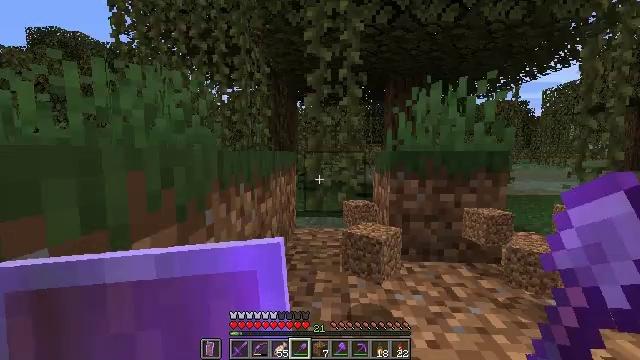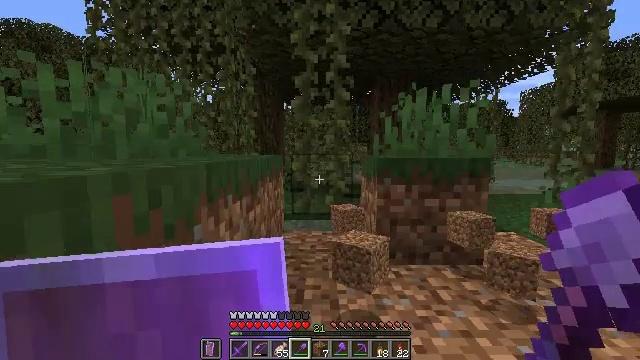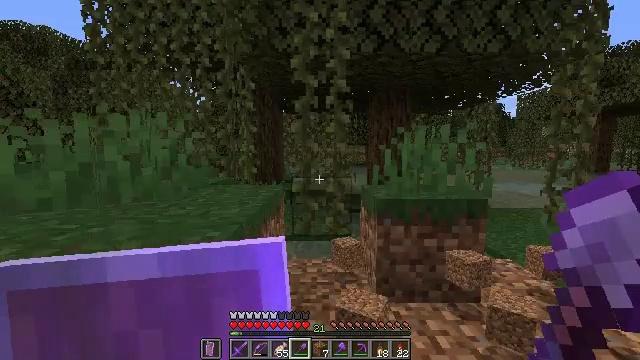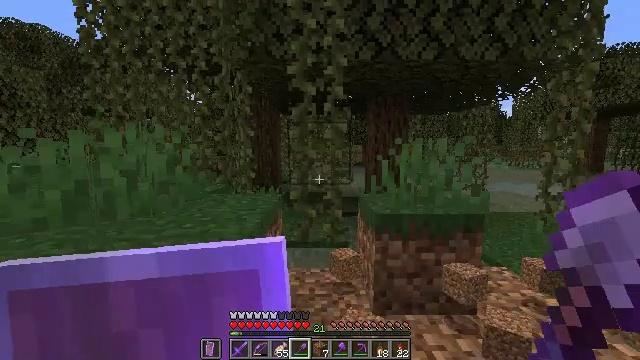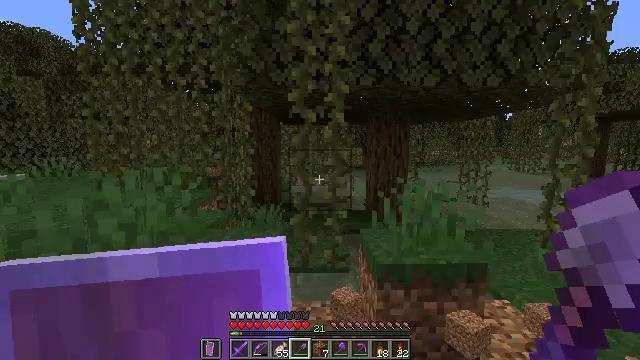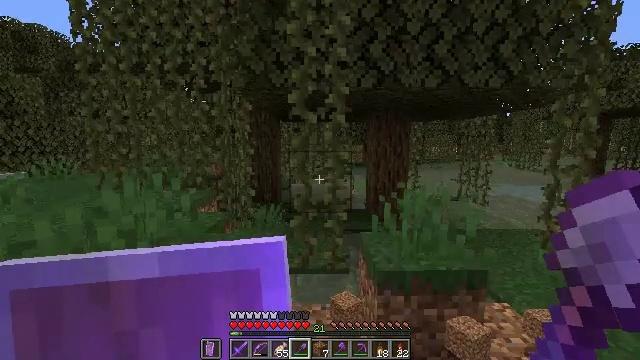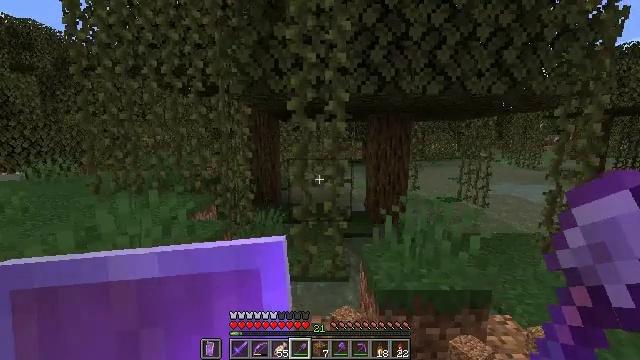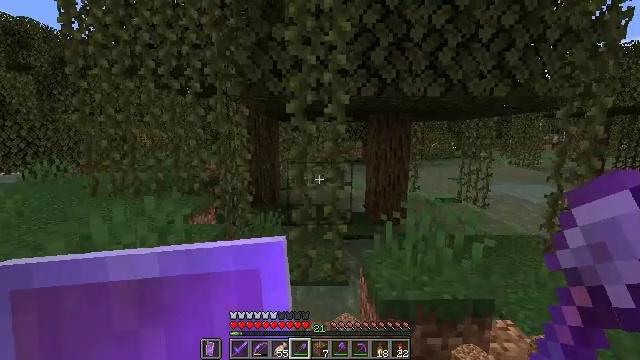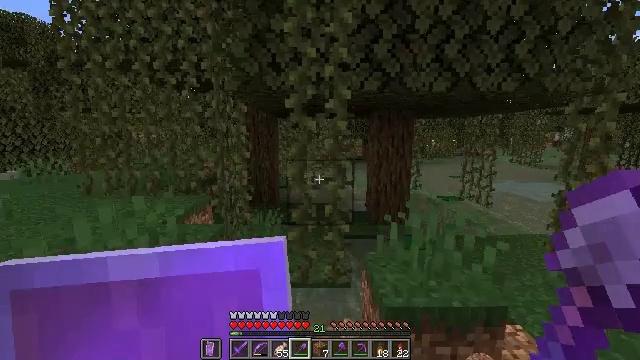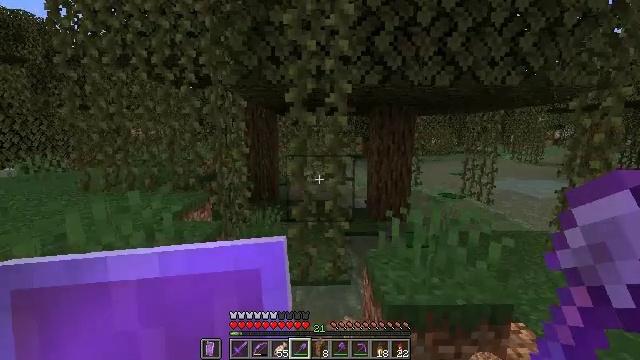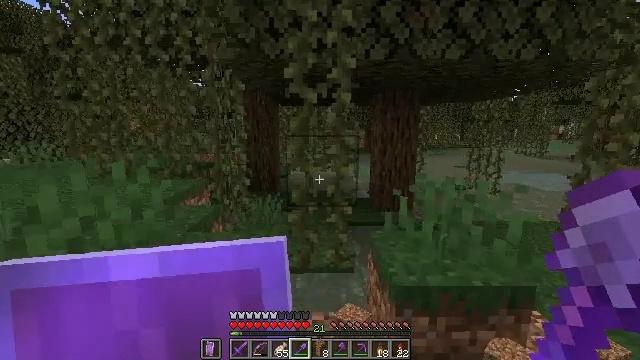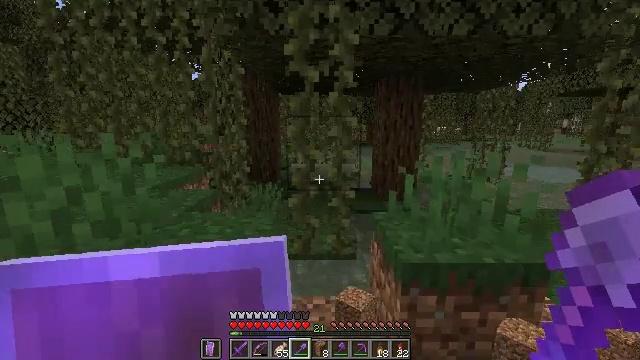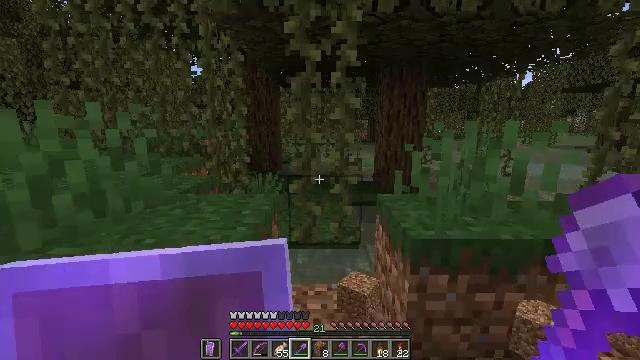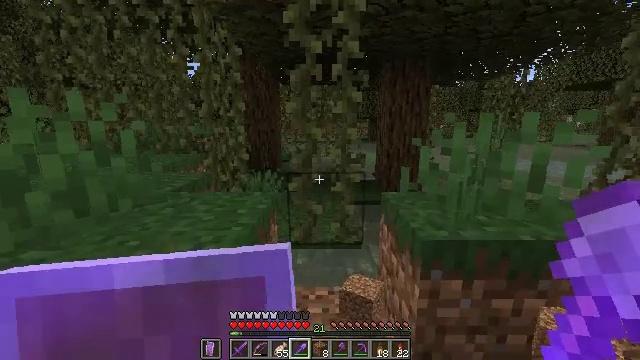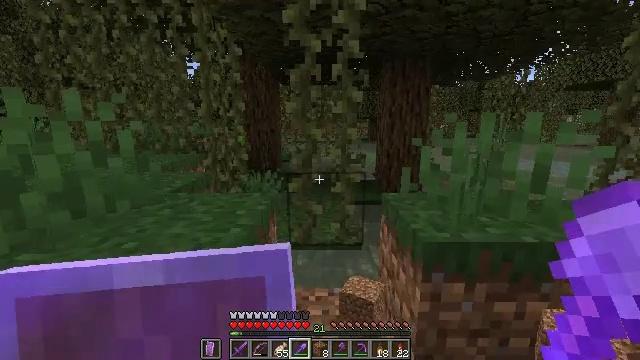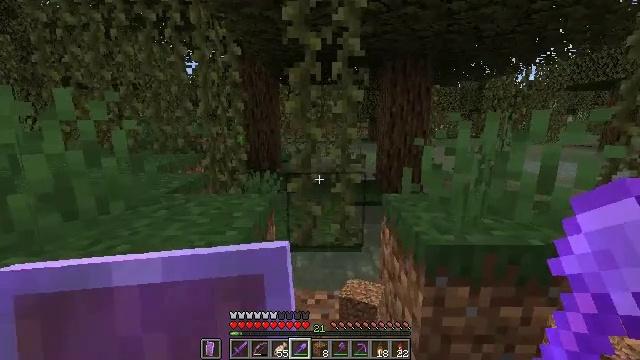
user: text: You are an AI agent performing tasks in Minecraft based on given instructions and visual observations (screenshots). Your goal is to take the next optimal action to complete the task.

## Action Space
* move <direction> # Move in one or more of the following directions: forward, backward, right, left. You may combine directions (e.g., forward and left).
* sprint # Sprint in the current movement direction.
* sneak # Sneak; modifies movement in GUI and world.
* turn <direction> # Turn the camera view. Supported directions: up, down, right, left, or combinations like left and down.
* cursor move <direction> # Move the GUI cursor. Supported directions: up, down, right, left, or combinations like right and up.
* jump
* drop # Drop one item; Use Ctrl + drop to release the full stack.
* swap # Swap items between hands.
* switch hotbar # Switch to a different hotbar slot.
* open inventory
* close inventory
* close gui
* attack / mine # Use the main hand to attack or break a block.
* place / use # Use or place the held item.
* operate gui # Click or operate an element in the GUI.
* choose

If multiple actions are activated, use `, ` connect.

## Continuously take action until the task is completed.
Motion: motion action
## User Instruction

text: Gather grass by holding the left mouse button.
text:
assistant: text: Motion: move forward, turn right, jump
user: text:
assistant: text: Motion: move forward, jump
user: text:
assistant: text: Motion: move forward, jump
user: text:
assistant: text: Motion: move forward, jump
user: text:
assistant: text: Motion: move forward, jump
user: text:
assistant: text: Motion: move forward, jump
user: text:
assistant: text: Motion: move forward, jump
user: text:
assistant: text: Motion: move forward
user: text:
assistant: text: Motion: move forward
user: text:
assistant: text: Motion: no_op
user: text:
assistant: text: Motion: turn down
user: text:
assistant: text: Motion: no_op
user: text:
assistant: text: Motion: no_op
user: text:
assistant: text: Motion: no_op
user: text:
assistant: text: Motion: no_op
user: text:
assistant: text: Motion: no_op
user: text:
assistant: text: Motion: turn right and down
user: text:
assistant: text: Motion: turn right and down
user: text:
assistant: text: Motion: turn right and down
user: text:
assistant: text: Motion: turn right
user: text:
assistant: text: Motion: no_op
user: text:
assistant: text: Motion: no_op
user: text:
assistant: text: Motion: turn left
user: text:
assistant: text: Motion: turn left
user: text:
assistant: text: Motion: no_op
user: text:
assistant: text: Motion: turn left and up
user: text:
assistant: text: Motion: turn left
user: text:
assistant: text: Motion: turn left
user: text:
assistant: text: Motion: attack / mine
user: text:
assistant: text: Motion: attack / mine